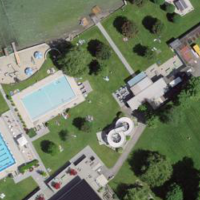
EUNIS habitat code: 53
Species observed at this site:
Tachybaptus ruficollis
Chroicocephalus ridibundus
Larus michahellis
Cyanistes caeruleus
Fulica atra
Gallinula chloropus
Cygnus olor
Anas platyrhynchos
Podiceps cristatus
Sturnus vulgaris
Corvus frugilegus
Motacilla alba
Passer montanus
Turdus merula